Aerial crown-view tile of a tropical tree (Barro Colorado Island, Panama), acquired 20250512:
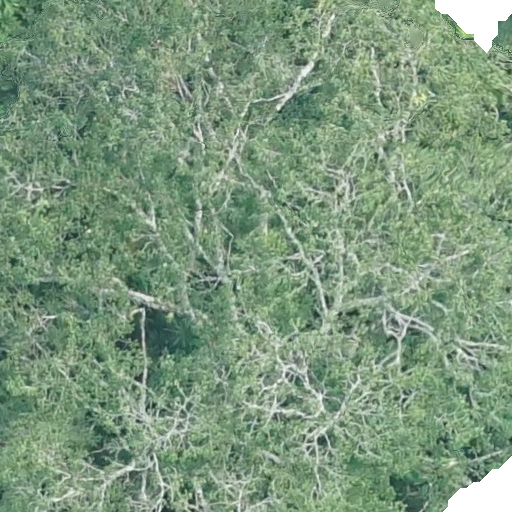
Species: Sterculia apetala
GBIF accepted scientific name: Sterculia apetala
Crown area: 626.573 m²